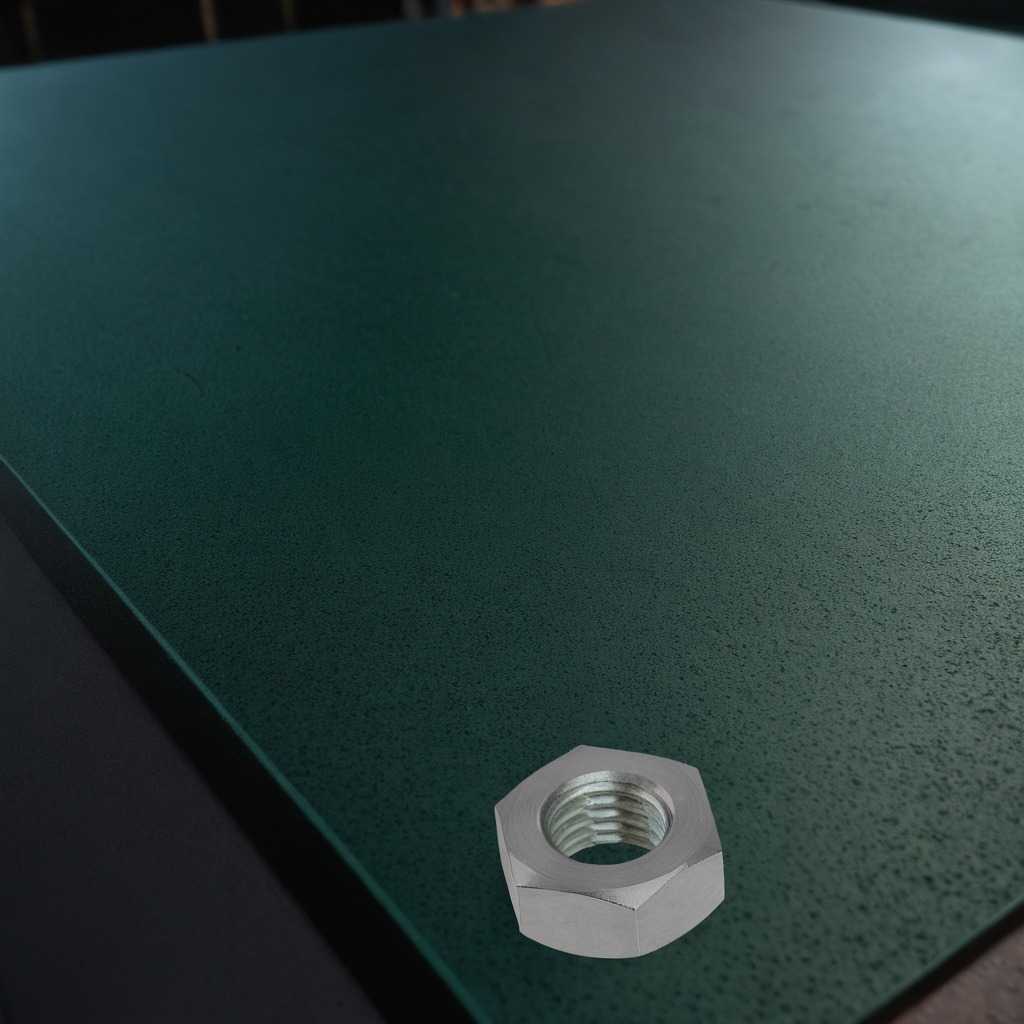
A metal nut is lying on the clean granite tabletop covered with a green rubber mat inside a workshop at night dim ambient light soft shadows worn but beneath the mat.